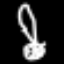
Label: hourglass